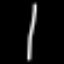
Label: line